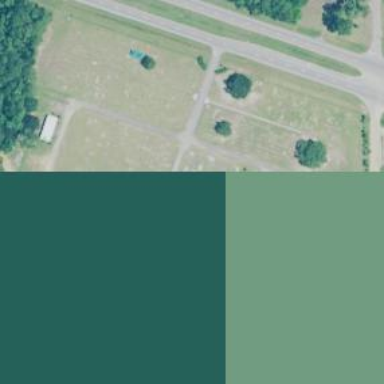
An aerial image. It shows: Graveyard used as cemetery.